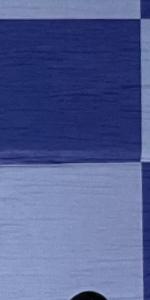
Label: Empty